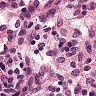
Metastatic tissue present: no